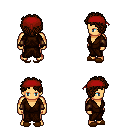
a pixel art fantasy rpg character, male body template, human, tanned skin, brown robe, gold greaves, brown curly afro hairstyle, red bandana, cloth bracers, brown slippers, four views (front, back, left, right), 2x2 character sprite sheet, small pixel art, hard edges, no anti-aliasing